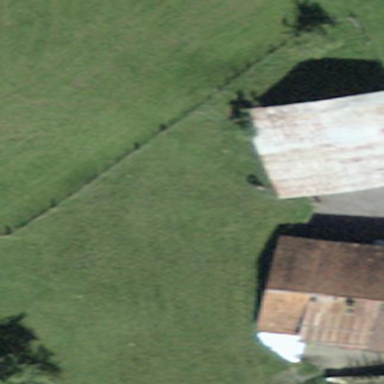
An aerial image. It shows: Shed.